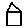
Label: house